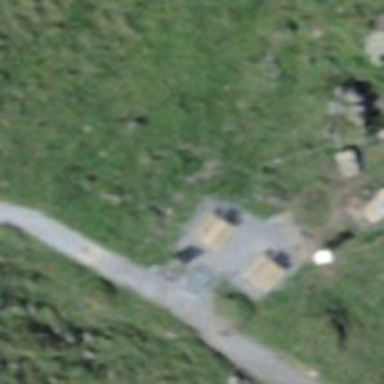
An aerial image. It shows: Picnic site for tourists.